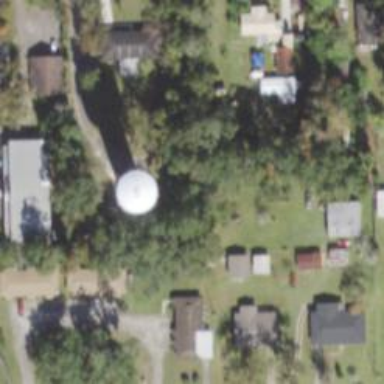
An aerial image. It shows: Water tower that is man-made.